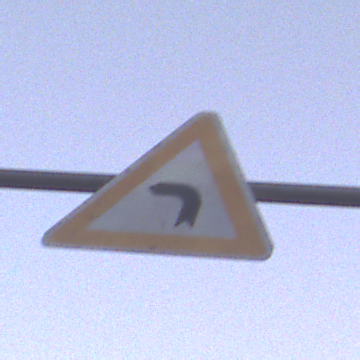
Verkehrszeichen: KurveLinks
Umgebung: Outdoor, Suburban
Tageszeit: SunriseSunset
Wetter: PartlyCloudy
Licht: Natural
Jahreszeit: NotSpecified
Kontrast: LowContrast